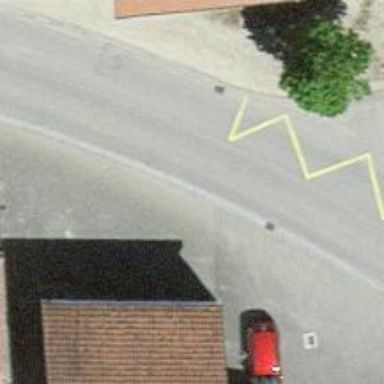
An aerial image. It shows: Public transport stop position.